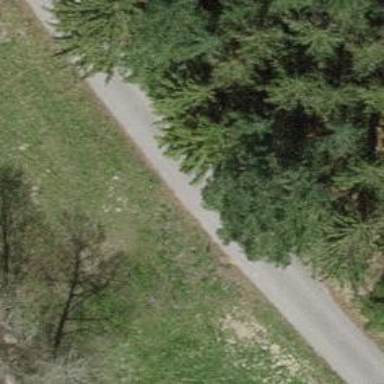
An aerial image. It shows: Unclassified road.